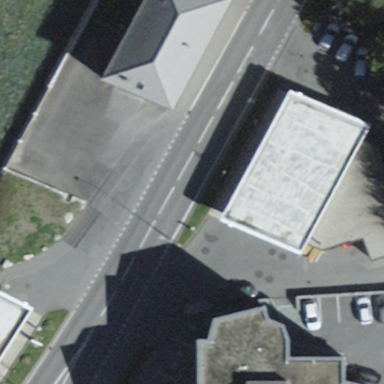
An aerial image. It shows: View of roof of building.